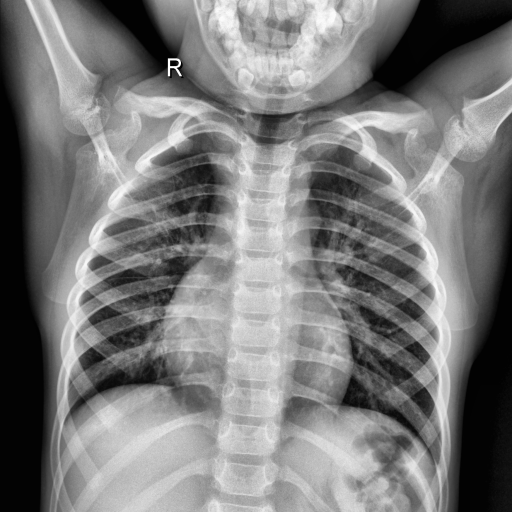
Finding: NORMAL